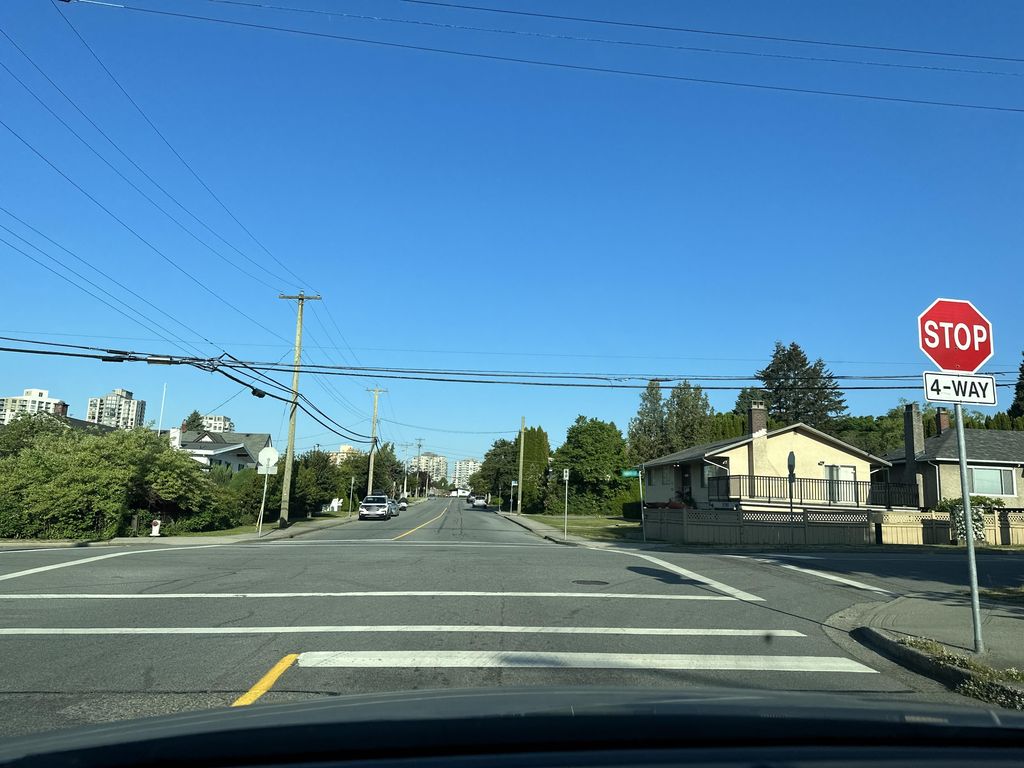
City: vancouver